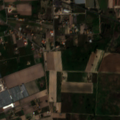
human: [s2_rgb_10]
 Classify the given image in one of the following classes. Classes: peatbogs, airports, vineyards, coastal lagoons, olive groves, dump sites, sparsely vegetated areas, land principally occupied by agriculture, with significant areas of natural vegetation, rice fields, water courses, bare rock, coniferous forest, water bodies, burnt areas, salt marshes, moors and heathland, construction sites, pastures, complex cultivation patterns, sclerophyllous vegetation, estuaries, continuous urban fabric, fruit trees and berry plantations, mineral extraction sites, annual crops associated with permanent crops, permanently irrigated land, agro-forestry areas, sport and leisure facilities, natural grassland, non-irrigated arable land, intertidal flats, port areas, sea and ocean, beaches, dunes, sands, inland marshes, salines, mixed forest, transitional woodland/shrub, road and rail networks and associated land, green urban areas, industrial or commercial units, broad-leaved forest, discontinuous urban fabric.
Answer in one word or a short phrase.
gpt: non-irrigated arable land, complex cultivation patterns, natural grassland